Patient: sex F, age 61
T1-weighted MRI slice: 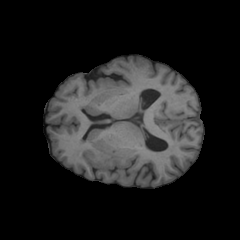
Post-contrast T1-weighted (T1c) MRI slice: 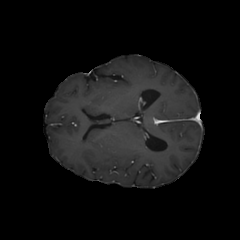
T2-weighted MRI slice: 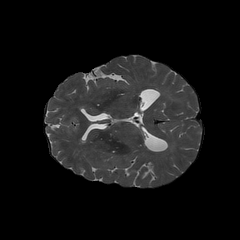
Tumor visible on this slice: yes
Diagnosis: Astrocytoma, IDH-wildtype
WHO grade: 2